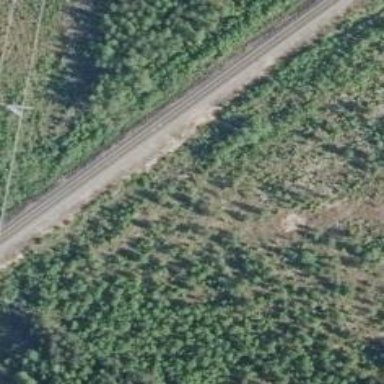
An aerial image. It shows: Rail track of class B1.